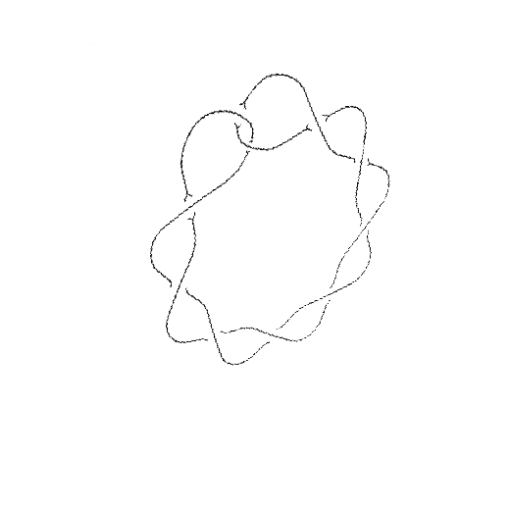
Crossing number: 10